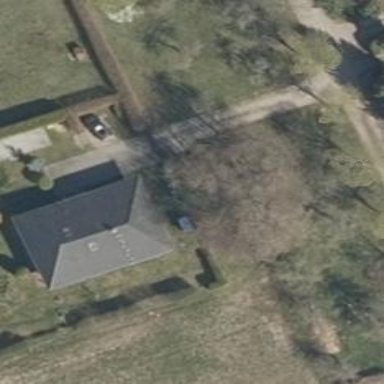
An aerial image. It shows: Driveway leading to service road.